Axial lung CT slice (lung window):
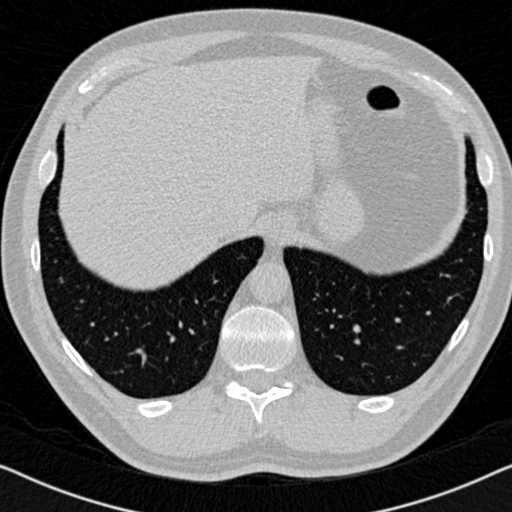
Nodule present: no